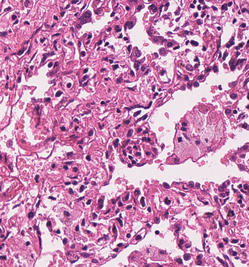
Tumor epithelial tissue: no
Tumor-associated stroma tissue: no
Normal tissue: yes